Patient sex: F
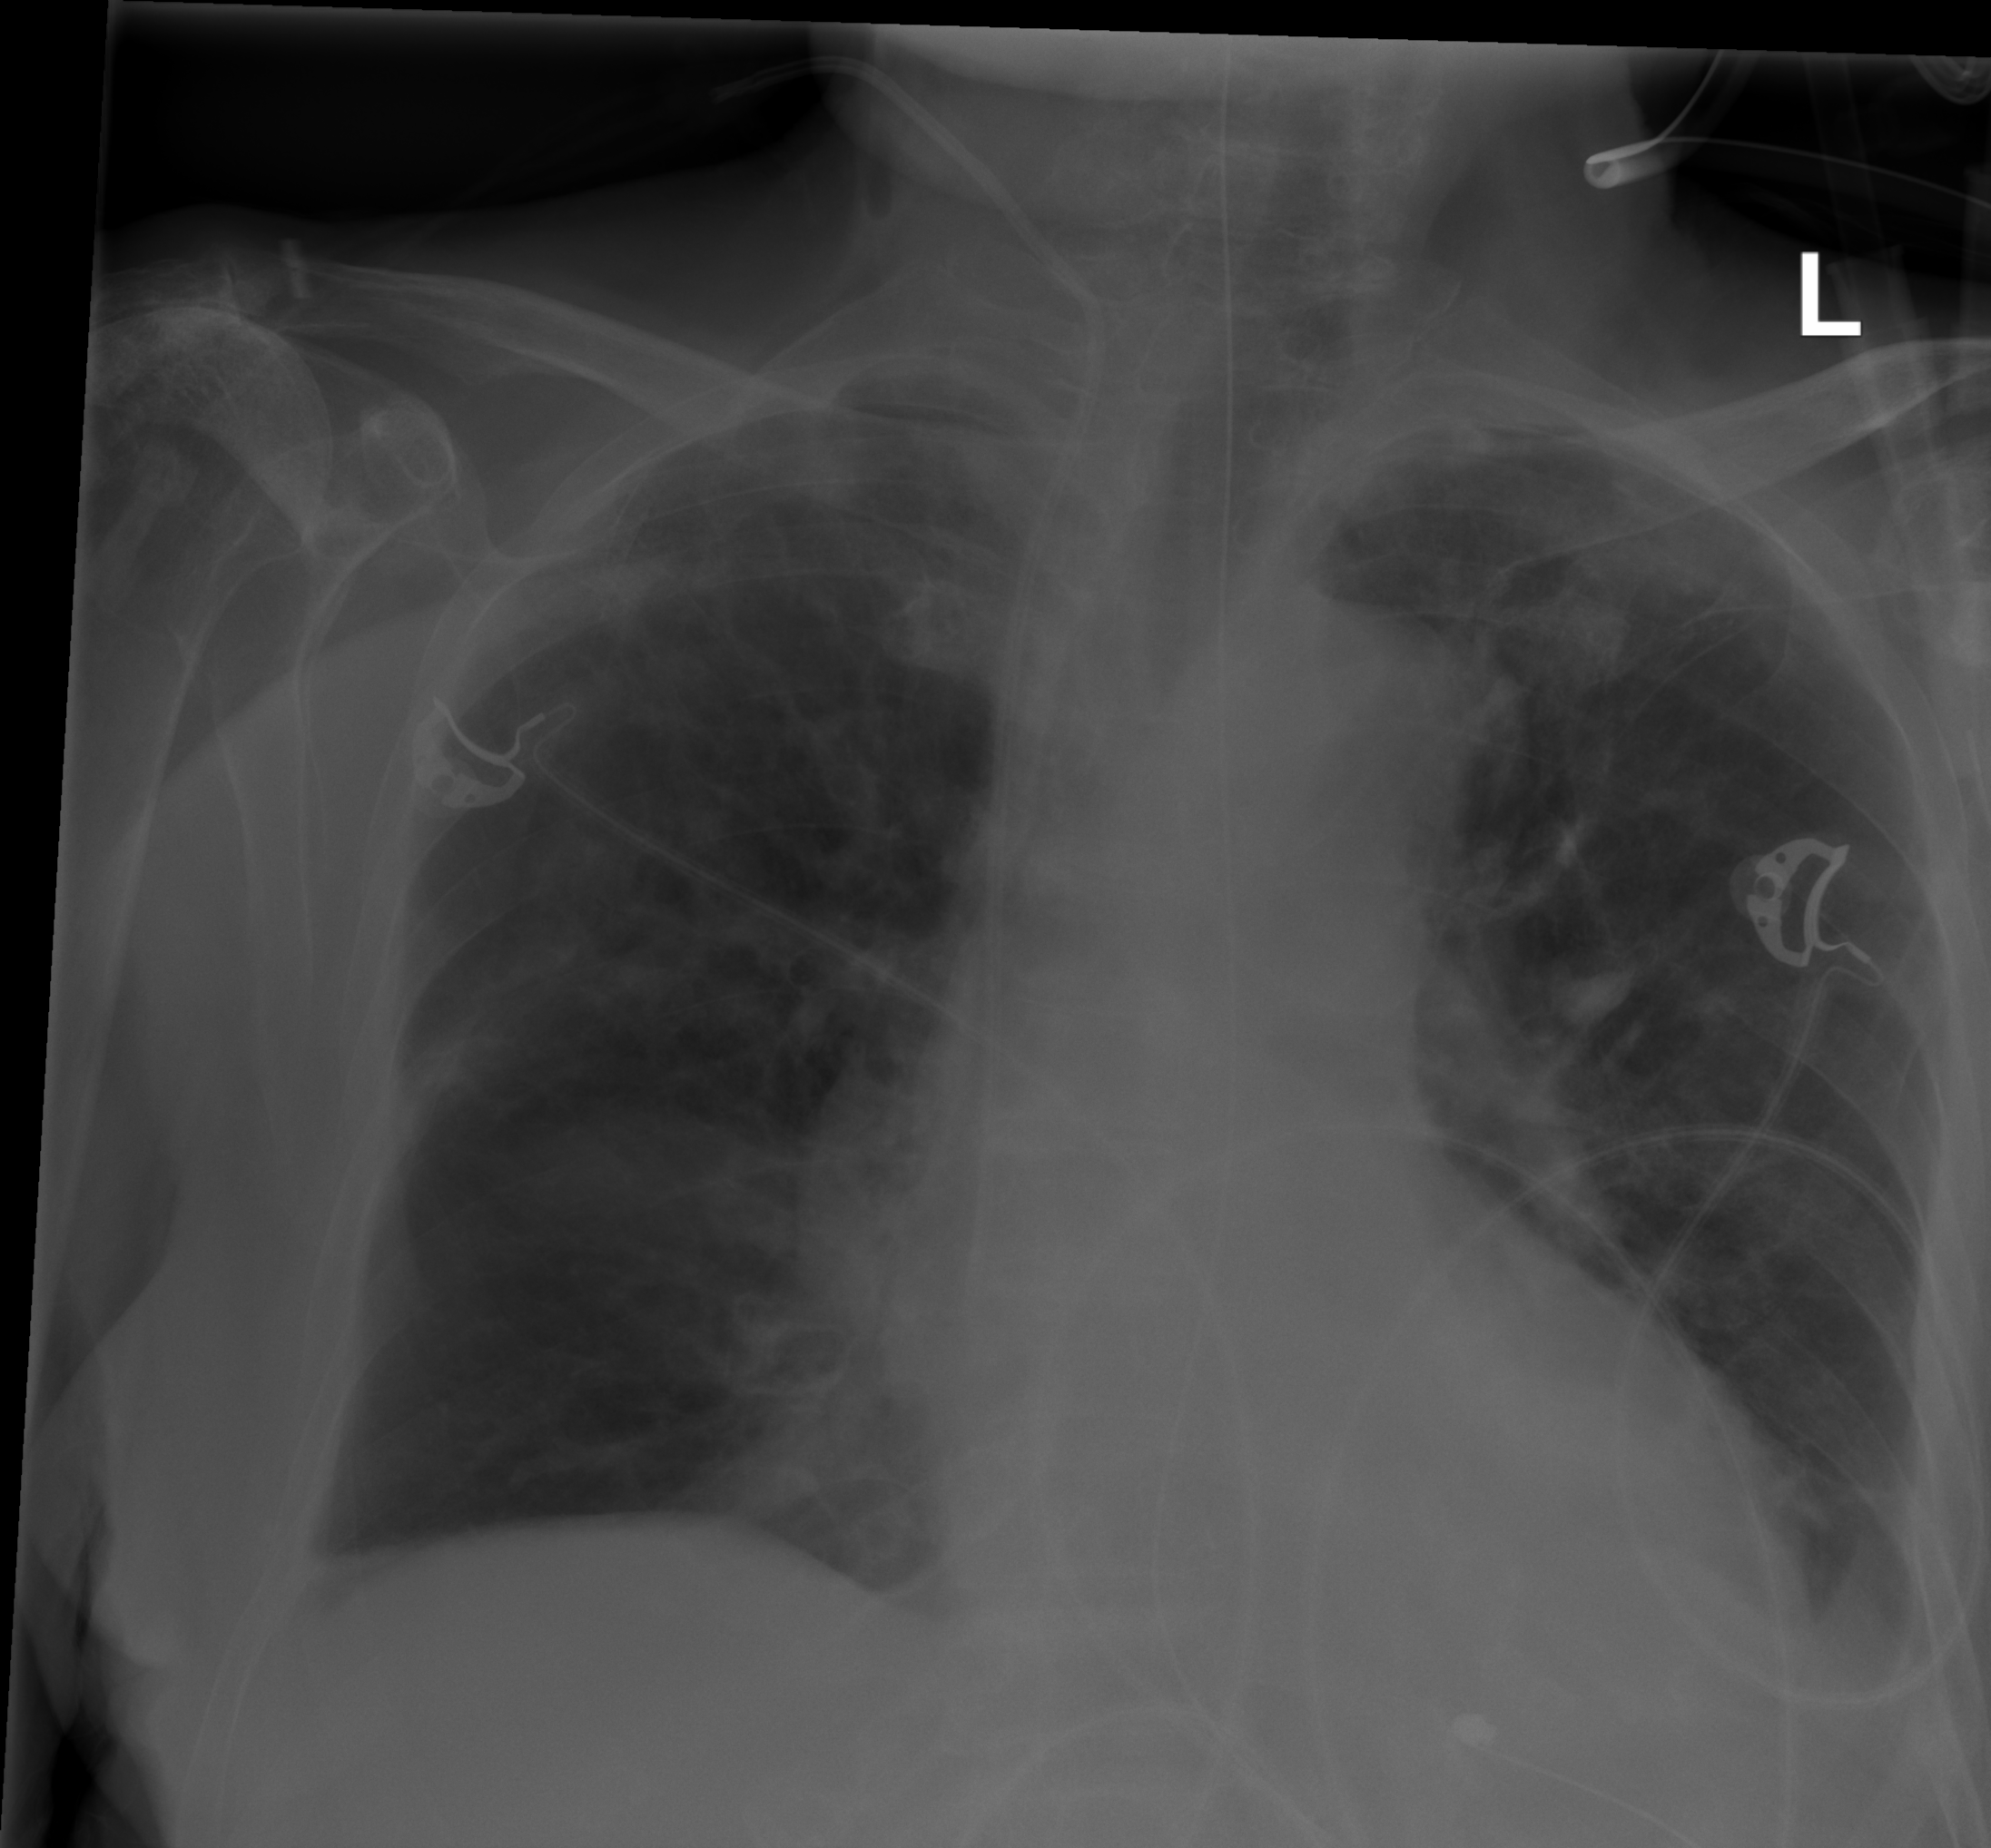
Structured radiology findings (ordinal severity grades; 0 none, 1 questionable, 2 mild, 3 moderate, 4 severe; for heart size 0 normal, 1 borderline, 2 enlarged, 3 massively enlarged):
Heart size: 2
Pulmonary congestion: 2
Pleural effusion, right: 2
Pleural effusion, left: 1
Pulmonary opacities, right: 2
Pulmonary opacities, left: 2
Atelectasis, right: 2
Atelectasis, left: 2